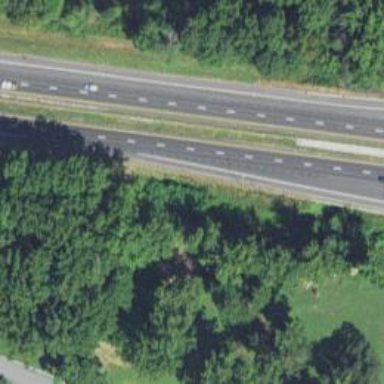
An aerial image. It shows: Motorway junction.